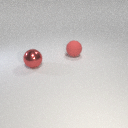
large red metal sphere in front of large red rubber sphere